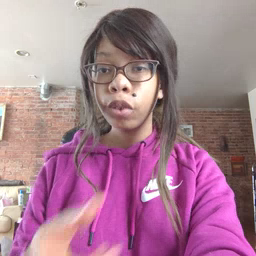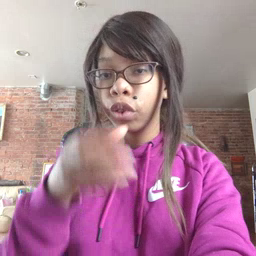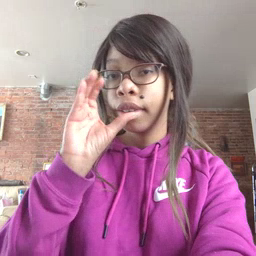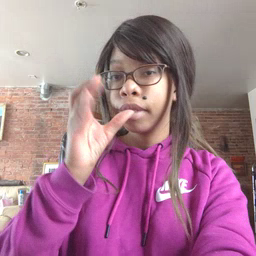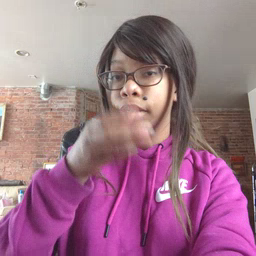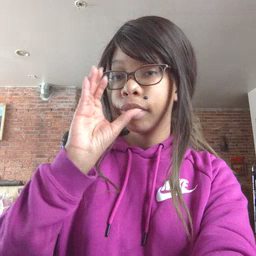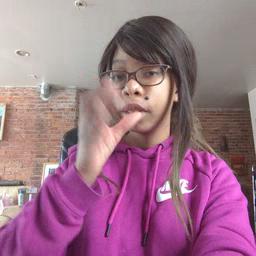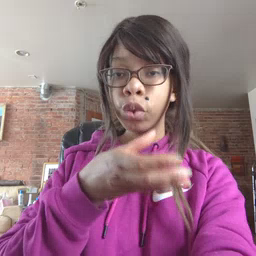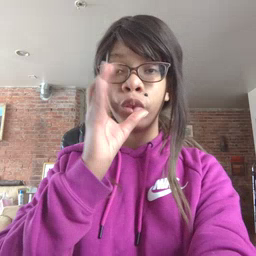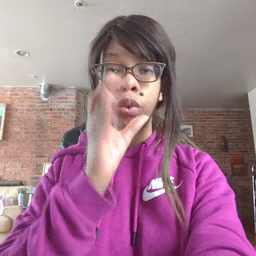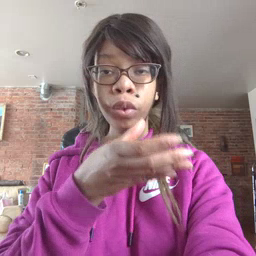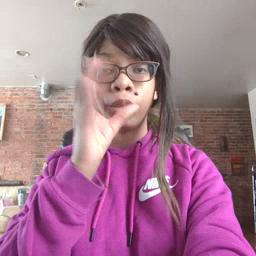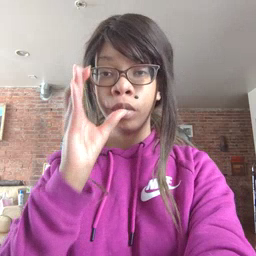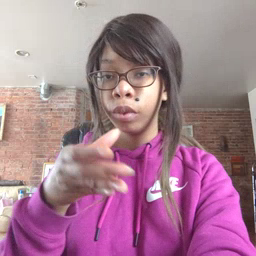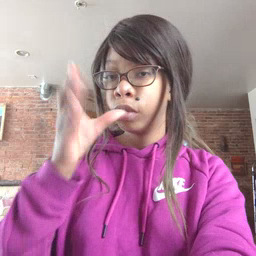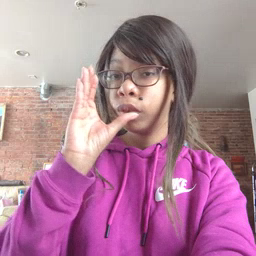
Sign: drink